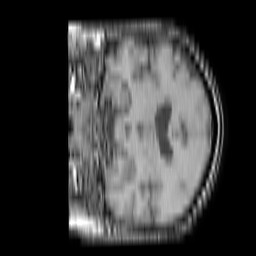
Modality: T1w
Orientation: coronal
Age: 66
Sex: male
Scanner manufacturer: philips
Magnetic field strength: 1.5 T
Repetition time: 0.1771 s
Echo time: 0.001816 s